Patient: sex F, age 77
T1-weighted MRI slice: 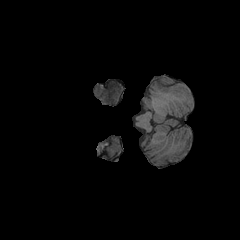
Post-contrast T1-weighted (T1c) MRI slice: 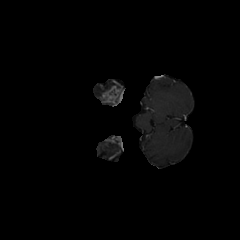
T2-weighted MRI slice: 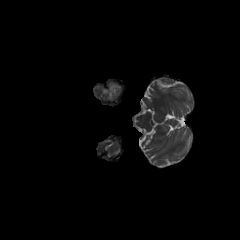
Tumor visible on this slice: yes
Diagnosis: Glioblastoma, IDH-wildtype
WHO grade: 4